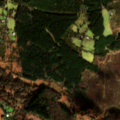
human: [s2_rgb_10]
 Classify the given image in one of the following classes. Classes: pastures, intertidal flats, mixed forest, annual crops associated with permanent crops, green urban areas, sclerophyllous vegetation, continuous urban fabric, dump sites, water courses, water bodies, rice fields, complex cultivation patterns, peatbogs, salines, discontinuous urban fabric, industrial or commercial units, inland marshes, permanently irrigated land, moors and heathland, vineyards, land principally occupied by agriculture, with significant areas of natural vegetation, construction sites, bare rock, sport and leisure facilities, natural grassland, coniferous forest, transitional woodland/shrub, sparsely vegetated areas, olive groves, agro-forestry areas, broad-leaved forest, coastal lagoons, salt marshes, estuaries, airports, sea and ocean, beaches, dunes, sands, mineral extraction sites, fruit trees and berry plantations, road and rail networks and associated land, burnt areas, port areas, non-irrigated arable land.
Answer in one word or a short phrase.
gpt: land principally occupied by agriculture, with significant areas of natural vegetation, broad-leaved forest, coniferous forest, transitional woodland/shrub